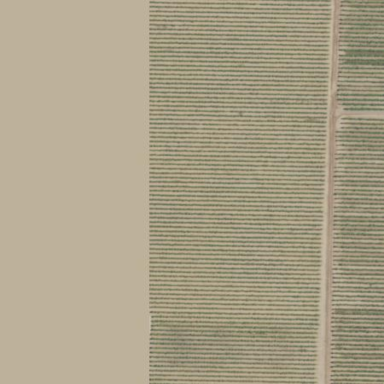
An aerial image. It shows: Vineyard.